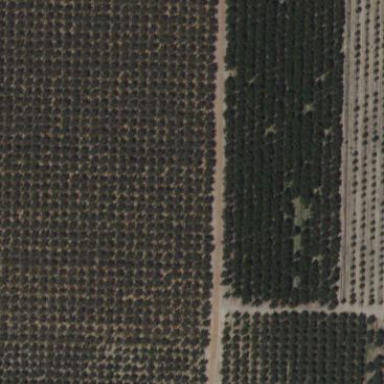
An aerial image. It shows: Orchard.